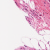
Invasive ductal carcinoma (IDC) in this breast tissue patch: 0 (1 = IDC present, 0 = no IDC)